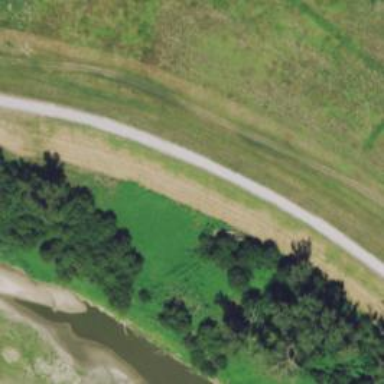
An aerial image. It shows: Service road along levee embankment.